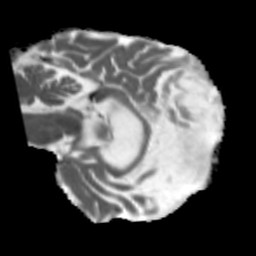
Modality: MD
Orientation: sagittal
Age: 63
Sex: male
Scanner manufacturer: siemens
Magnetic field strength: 3 T
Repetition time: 5.47 s
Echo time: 0.0854 s